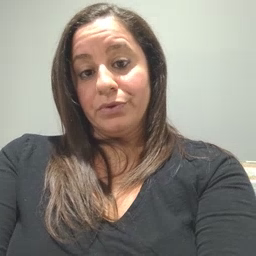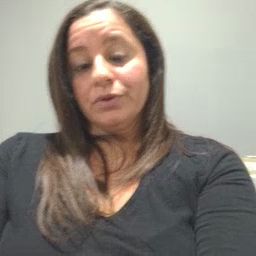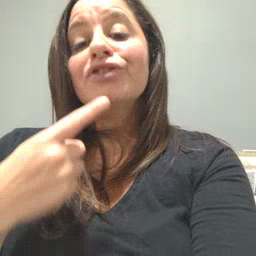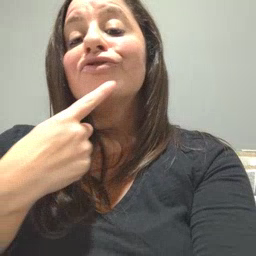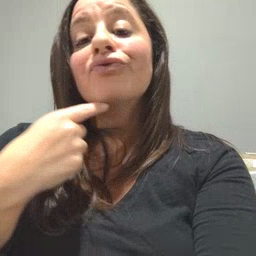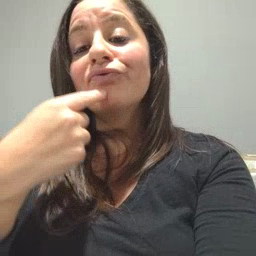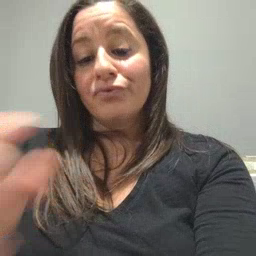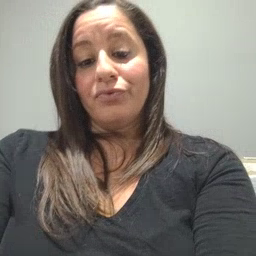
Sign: chin